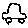
Label: car